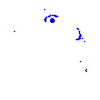
Particle: pion